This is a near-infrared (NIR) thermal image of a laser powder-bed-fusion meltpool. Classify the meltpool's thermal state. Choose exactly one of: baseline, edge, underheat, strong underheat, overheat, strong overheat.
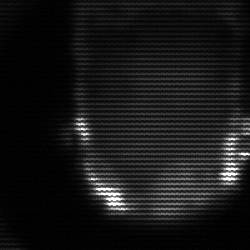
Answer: baseline